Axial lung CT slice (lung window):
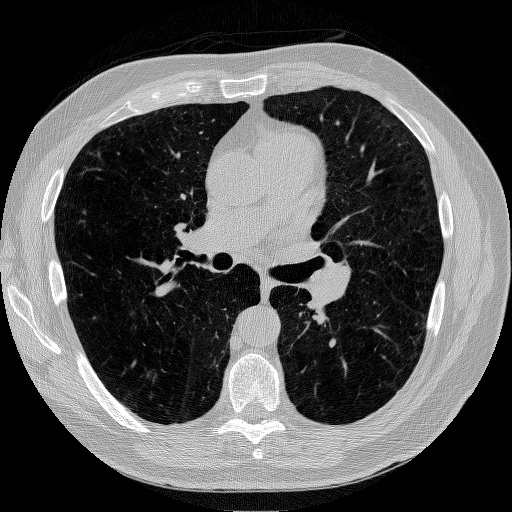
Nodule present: no